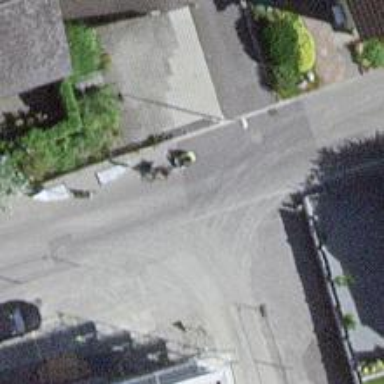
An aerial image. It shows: Asphalt road in residential area.